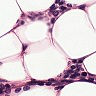
Metastatic tissue present: no